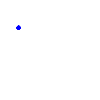
Particle: kaon